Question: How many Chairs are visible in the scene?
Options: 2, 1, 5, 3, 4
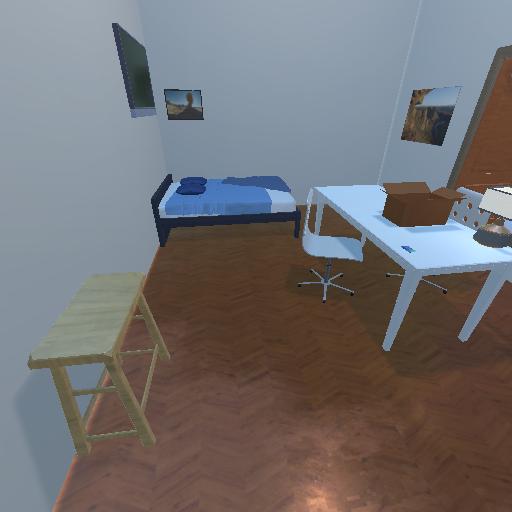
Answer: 2